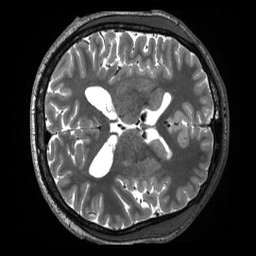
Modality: T2w
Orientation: axial